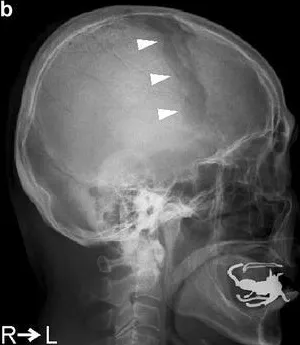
Lateral view A club-shaped lucent bone defect (arrowheads) was visible in the lateral view.
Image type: radiology (x_ray)